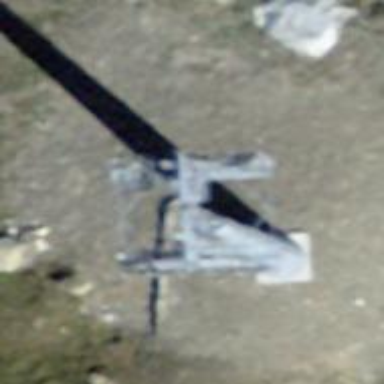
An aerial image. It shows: Pylon for aerialway.